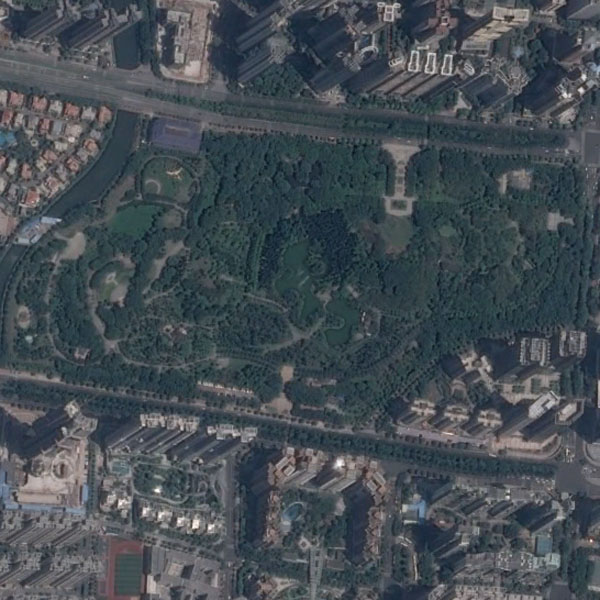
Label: Park